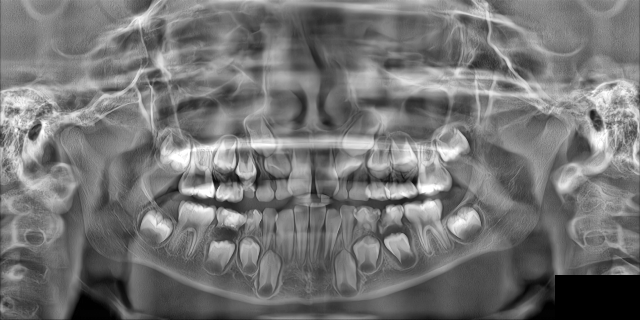
child